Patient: sex F, age 59
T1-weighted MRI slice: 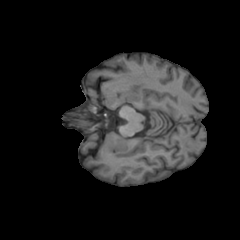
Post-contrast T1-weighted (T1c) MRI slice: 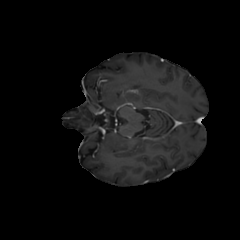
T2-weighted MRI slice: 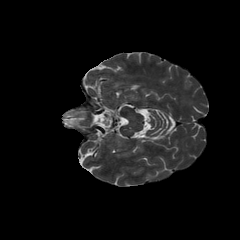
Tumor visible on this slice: yes
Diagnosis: Glioblastoma, IDH-wildtype
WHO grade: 4